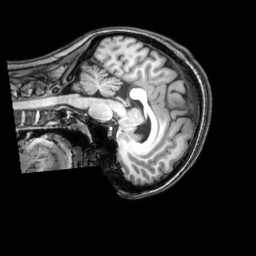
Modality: T1w
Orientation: sagittal
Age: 30
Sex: female
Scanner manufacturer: philips
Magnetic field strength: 3 T
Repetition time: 0.008113 s
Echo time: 0.003709 s